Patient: sex M, age 68
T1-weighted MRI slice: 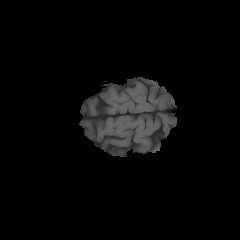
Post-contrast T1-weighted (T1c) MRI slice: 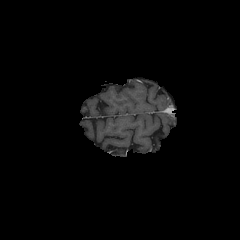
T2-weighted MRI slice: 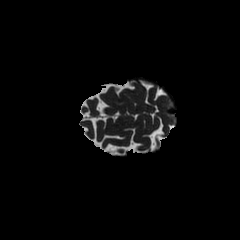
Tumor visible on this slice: no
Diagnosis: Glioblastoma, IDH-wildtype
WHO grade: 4